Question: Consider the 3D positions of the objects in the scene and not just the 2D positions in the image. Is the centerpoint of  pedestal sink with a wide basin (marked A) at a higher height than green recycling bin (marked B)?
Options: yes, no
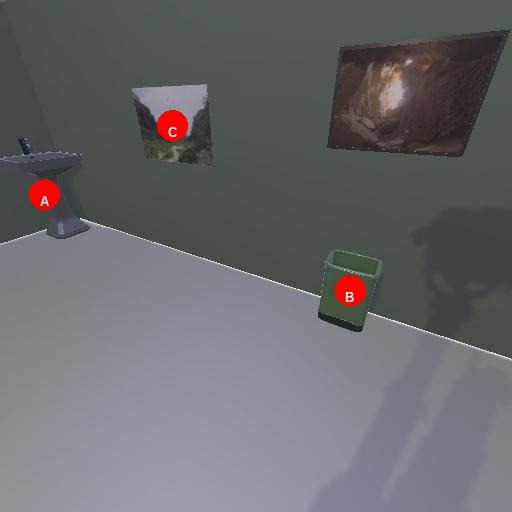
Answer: yes